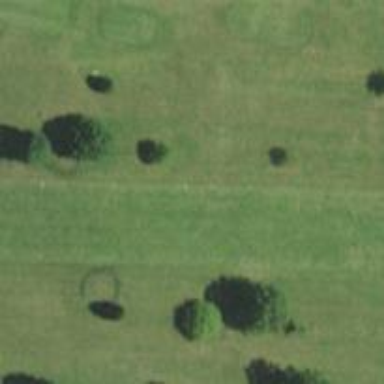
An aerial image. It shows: Golf hole.